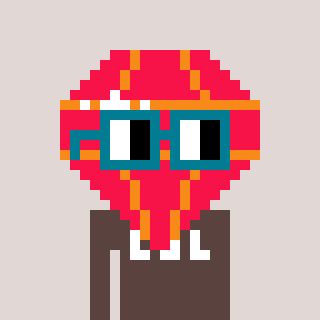
a pixel art character with square dark green glasses, a red diamond-shaped head and a darkbrown-colored body on a warm background